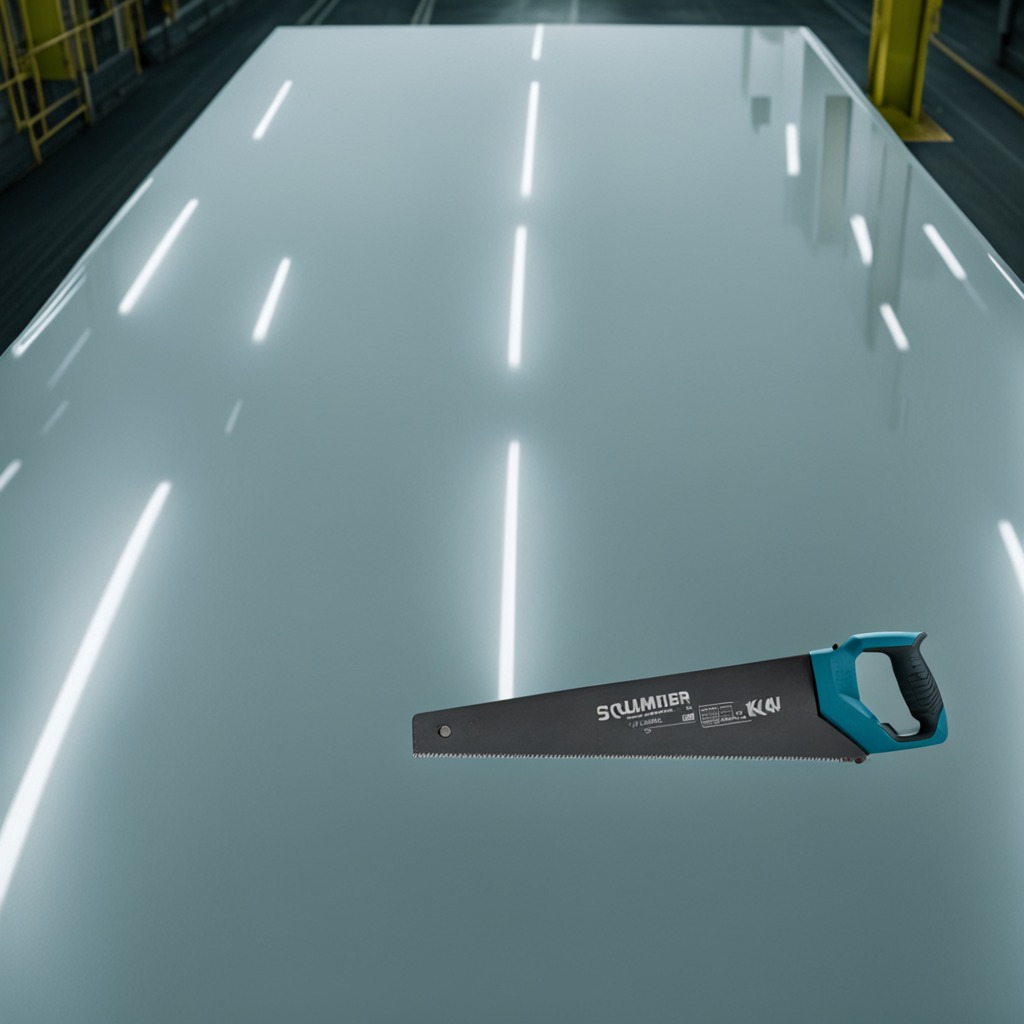
A metal saw is lying on a table in a ship maintenance bay.